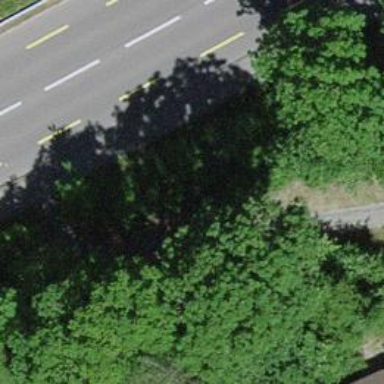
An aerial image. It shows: Paved footway.